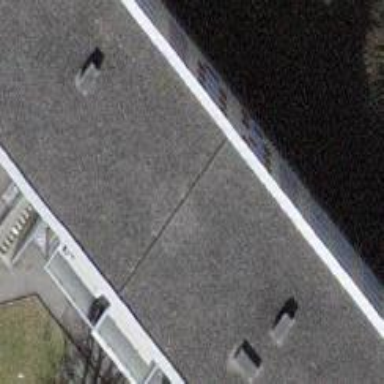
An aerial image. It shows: Apartment building with flat roof.